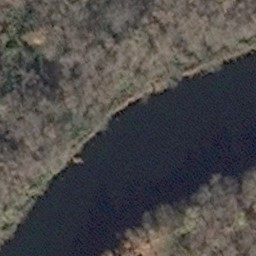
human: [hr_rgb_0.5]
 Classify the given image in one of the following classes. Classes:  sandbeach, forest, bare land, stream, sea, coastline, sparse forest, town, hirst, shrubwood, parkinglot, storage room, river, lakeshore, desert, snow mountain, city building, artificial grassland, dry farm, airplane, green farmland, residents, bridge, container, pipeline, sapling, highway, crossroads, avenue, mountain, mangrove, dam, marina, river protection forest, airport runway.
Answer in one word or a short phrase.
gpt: river